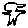
Label: bird